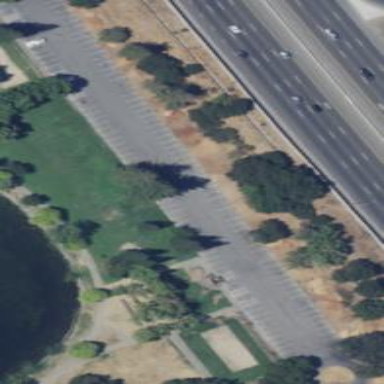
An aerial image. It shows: Parking lane designated for parking.